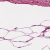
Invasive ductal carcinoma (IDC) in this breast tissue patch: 0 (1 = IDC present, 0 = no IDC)